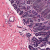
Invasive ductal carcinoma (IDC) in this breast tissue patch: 0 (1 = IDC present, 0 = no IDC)